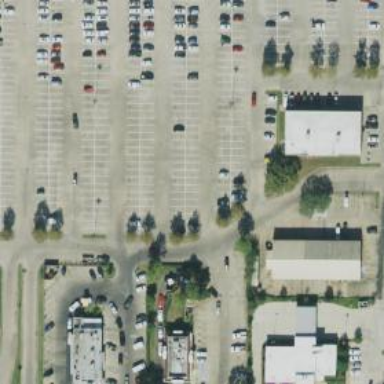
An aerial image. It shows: Parking space.